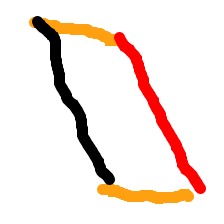
Shape: parallelogram